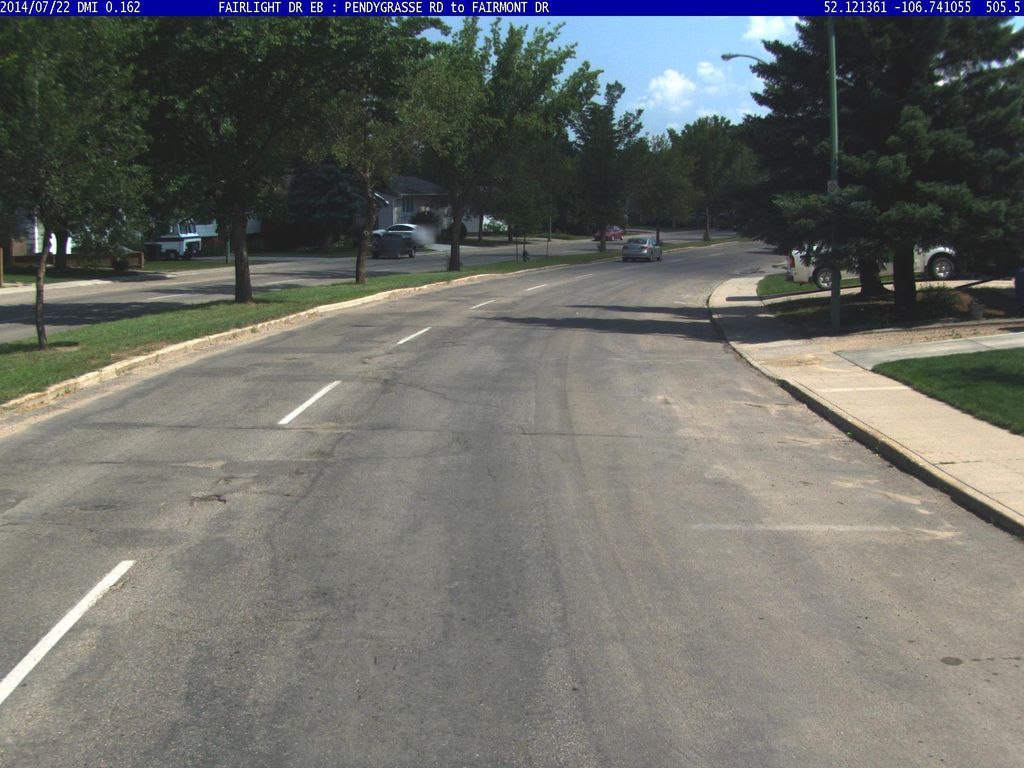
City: saskatoon